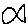
Label: fish